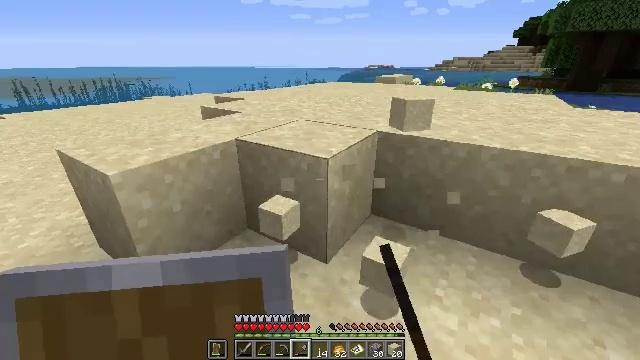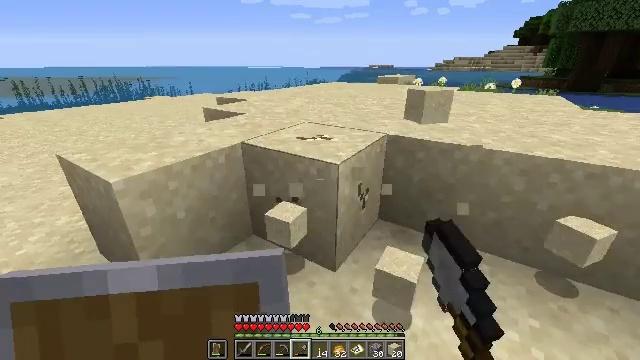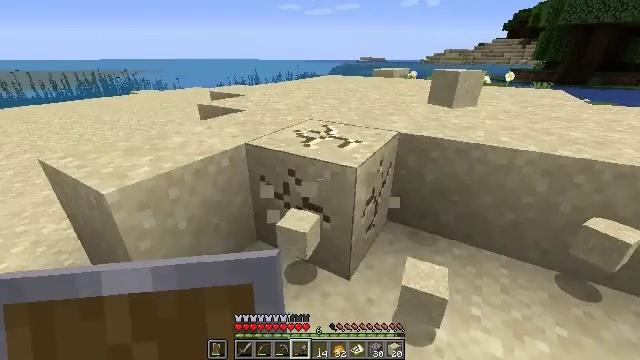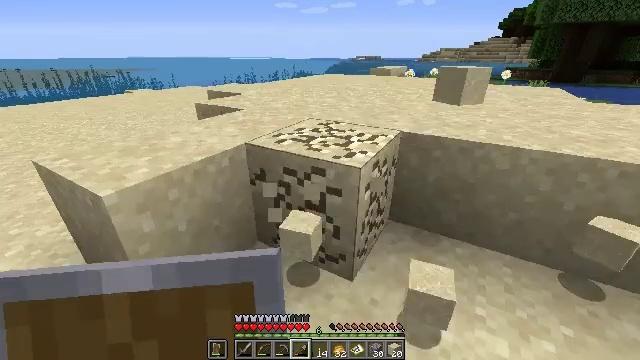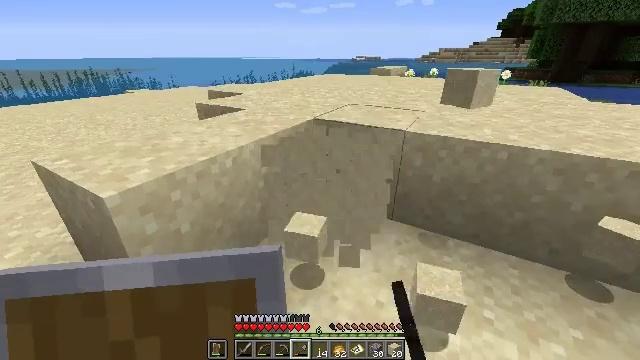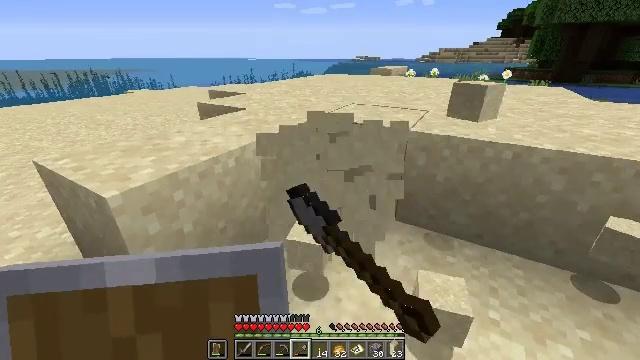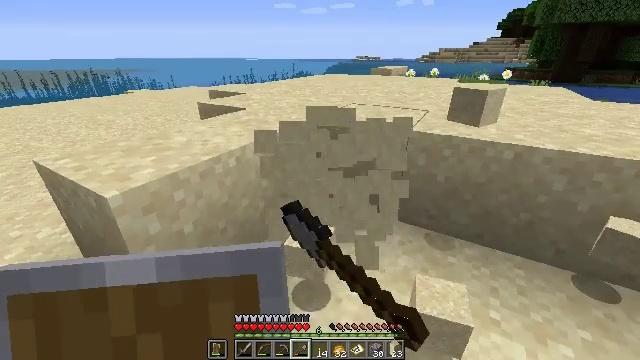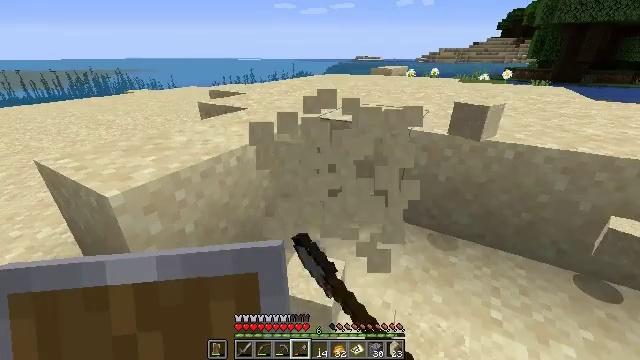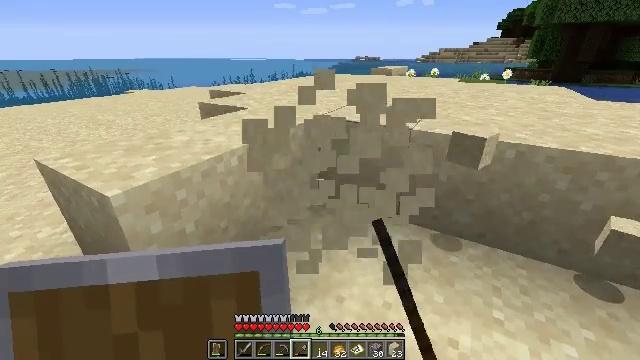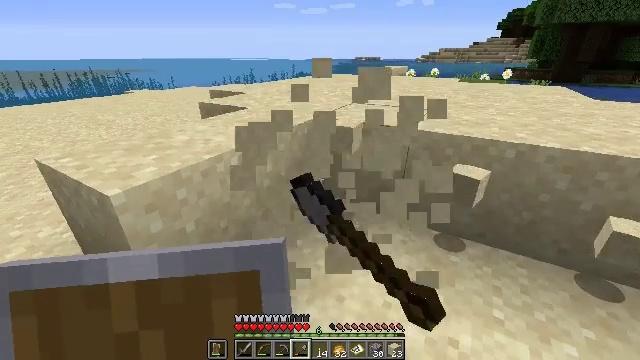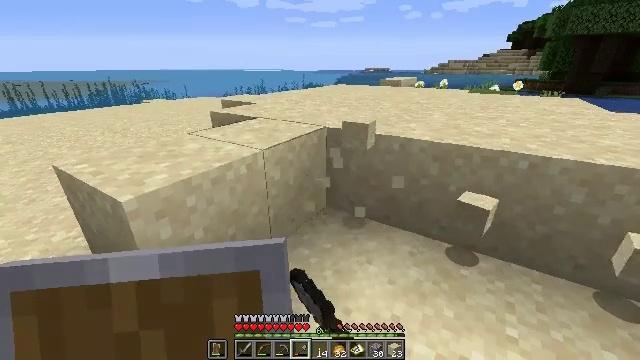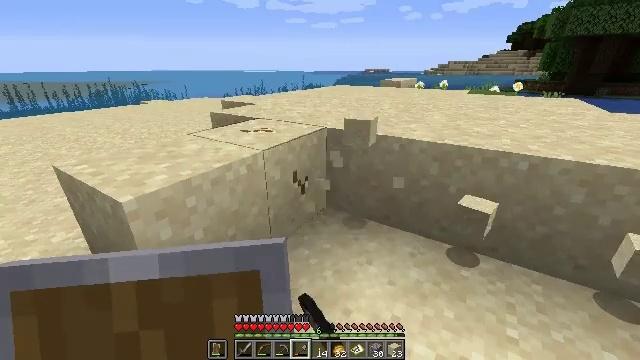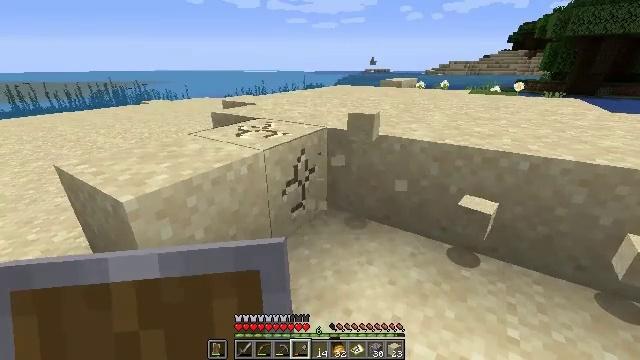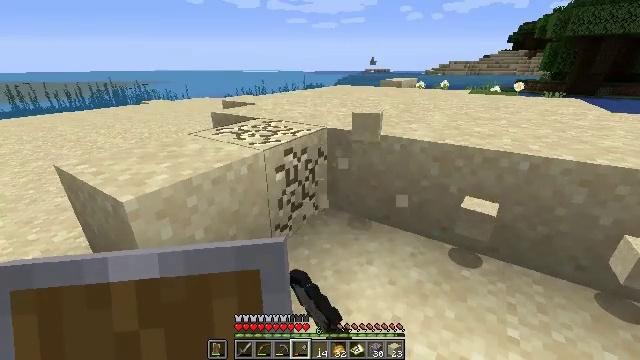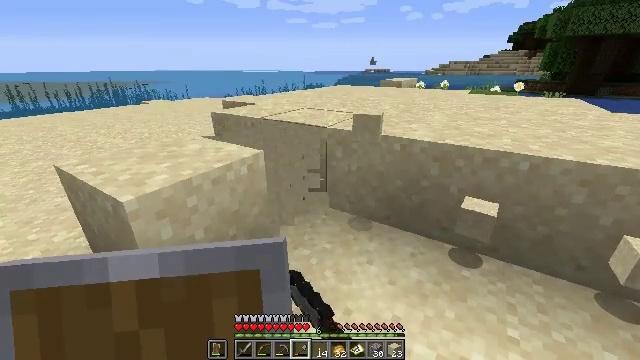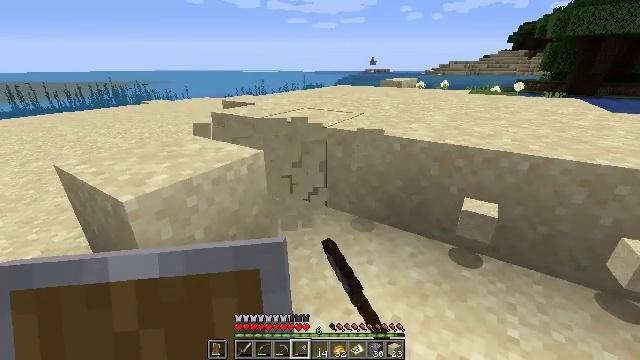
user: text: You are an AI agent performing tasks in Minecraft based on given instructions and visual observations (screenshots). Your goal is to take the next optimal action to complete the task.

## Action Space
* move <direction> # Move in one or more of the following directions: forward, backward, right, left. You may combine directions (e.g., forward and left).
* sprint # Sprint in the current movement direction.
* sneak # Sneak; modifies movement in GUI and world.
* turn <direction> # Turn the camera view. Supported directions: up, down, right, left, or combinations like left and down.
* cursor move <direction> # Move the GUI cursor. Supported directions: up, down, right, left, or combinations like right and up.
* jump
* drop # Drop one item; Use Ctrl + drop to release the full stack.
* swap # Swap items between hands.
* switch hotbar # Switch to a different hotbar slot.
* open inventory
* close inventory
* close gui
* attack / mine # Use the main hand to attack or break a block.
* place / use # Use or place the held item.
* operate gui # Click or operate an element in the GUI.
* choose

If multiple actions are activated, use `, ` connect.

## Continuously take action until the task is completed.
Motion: motion action
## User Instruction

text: Mine sand by the water.
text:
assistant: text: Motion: move forward and move left, attack / mine
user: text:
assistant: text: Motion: turn right and down, attack / mine
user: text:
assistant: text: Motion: attack / mine
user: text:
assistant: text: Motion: attack / mine
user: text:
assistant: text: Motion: attack / mine
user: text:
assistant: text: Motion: attack / mine
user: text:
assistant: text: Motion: attack / mine
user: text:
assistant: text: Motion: attack / mine
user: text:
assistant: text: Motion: attack / mine
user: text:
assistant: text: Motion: turn left and up, attack / mine
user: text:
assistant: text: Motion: attack / mine
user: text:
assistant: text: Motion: attack / mine
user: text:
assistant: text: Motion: attack / mine
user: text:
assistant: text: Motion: attack / mine
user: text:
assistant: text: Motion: attack / mine
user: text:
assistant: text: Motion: attack / mine
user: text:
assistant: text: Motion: attack / mine
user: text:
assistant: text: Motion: attack / mine
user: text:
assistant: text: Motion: turn left and down, attack / mine
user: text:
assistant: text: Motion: turn left and down, attack / mine
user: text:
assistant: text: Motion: attack / mine
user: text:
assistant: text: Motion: attack / mine
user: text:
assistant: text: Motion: attack / mine
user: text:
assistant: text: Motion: attack / mine
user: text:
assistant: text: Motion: attack / mine
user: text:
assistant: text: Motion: attack / mine
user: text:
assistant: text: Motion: move forward, attack / mine
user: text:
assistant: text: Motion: move forward, attack / mine
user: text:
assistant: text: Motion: move forward, attack / mine
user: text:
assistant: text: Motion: move forward, turn right and up, attack / mine